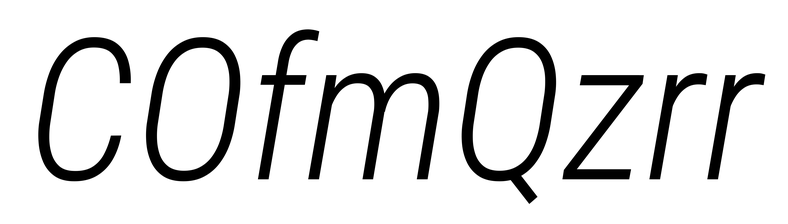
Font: Roboto-Italic_Condensed_Light_Italic